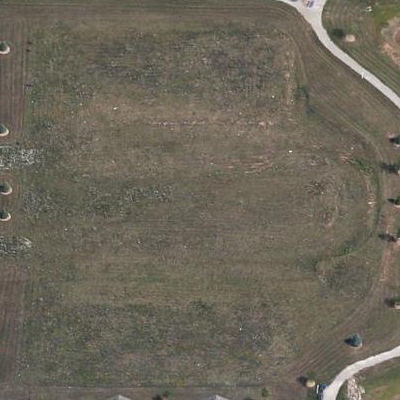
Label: Grass